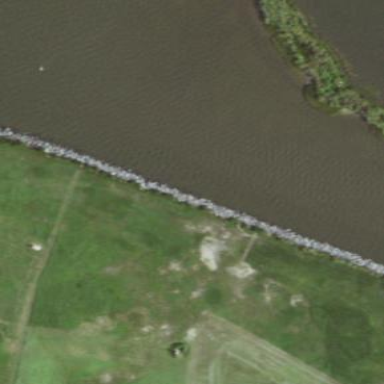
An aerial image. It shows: Breakwater structure.